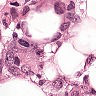
Metastatic tissue present: yes